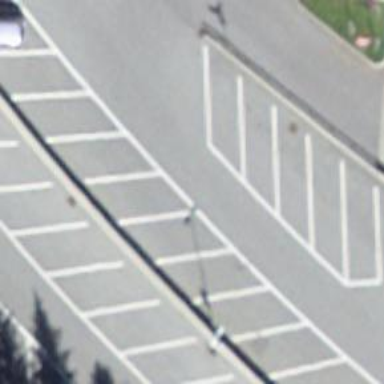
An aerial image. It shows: Tertiary road with asphalt surface.